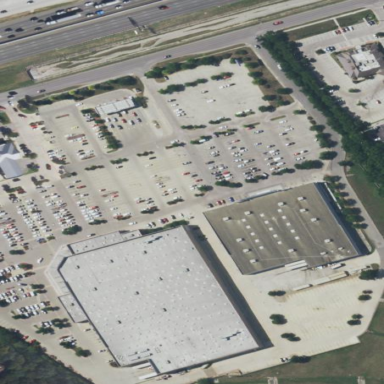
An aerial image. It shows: Retail area.